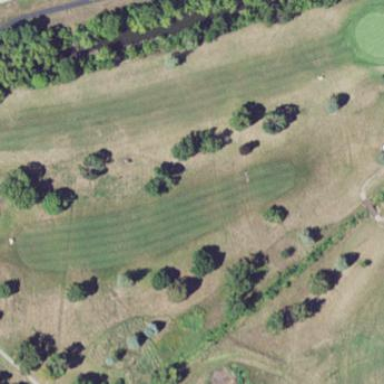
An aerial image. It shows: Scenic golf fairway.